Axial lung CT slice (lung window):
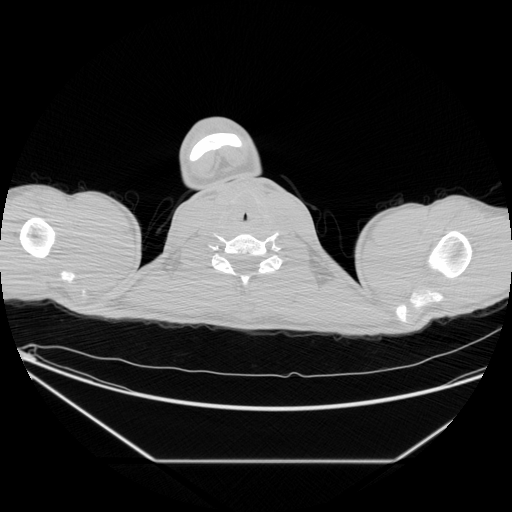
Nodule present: no